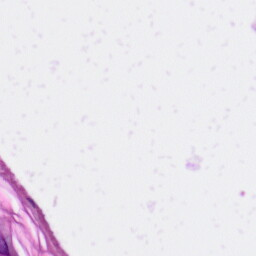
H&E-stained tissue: Skin